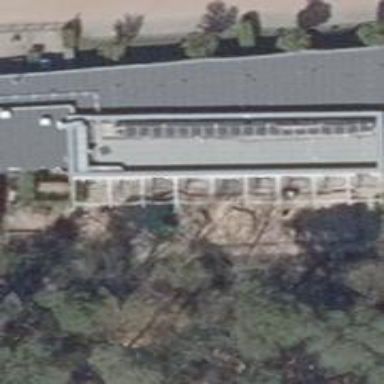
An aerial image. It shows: Kindergarten building.